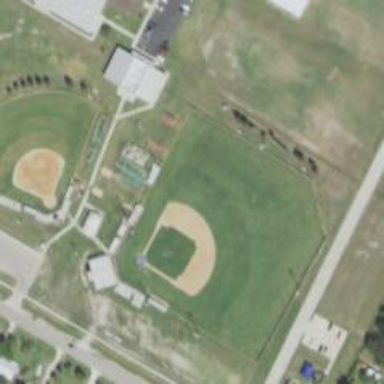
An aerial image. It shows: Baseball pitch for leisure land activities.